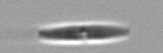
Label: pennate